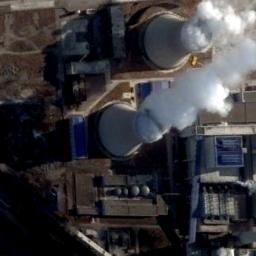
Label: thermal_power_station